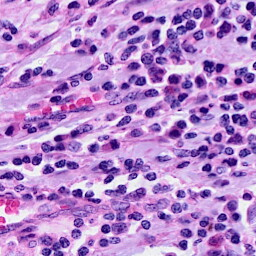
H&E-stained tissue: Cervix